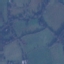
Label: Pasture